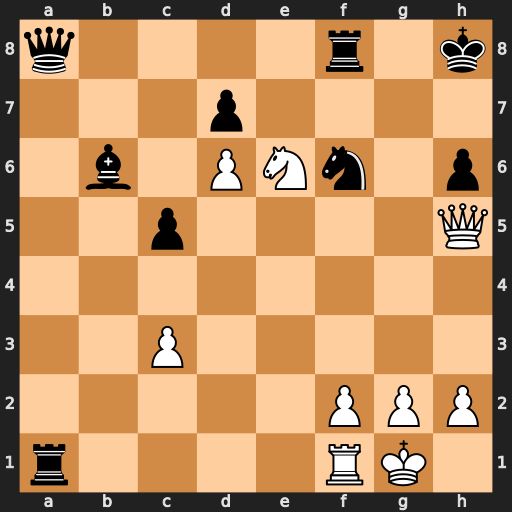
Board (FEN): q4r1k/3p4/1b1PNn1p/2p4Q/8/2P5/5PPP/r4RK1
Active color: w
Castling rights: -
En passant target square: -
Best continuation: Qxh6+ Nh7 Qg7#